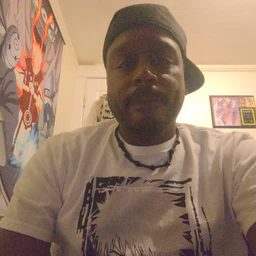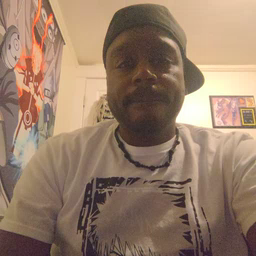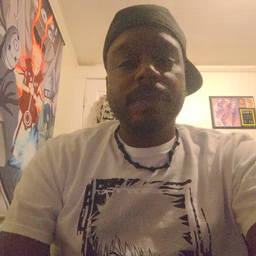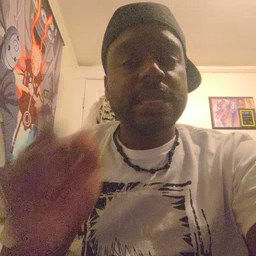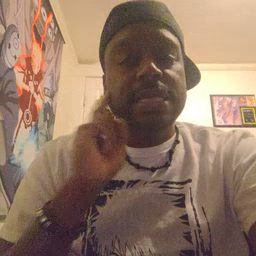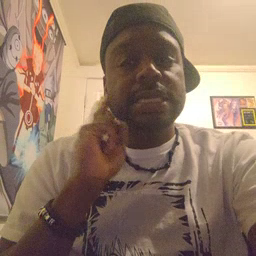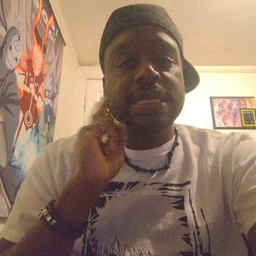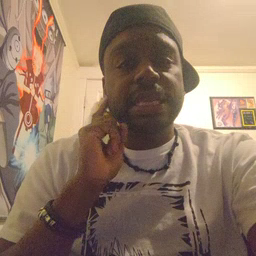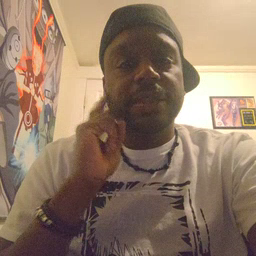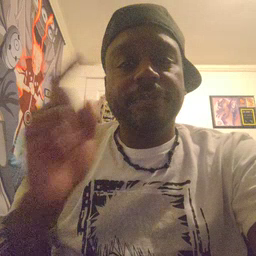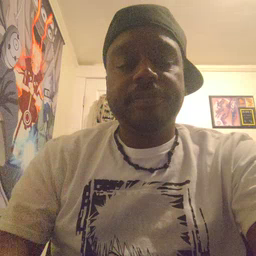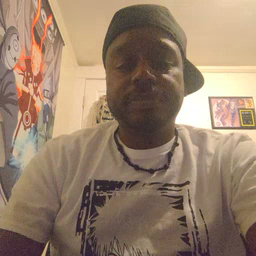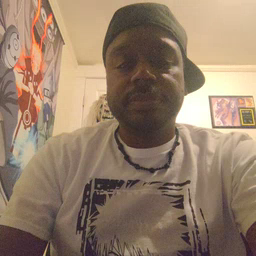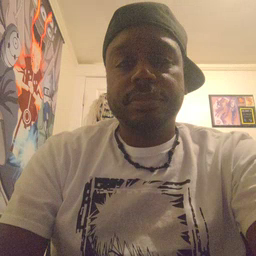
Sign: hear